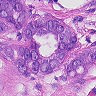
Metastatic tissue present: yes